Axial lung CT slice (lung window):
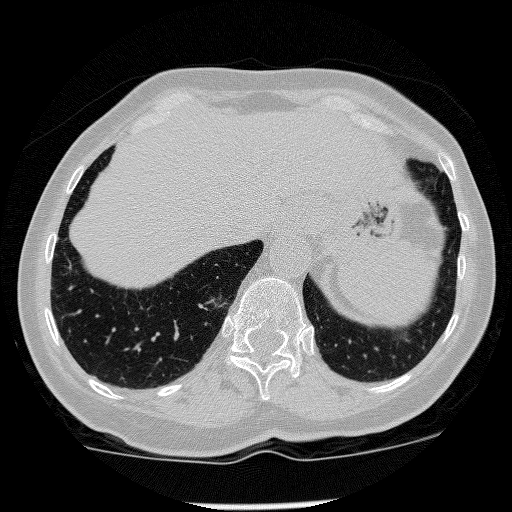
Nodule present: no